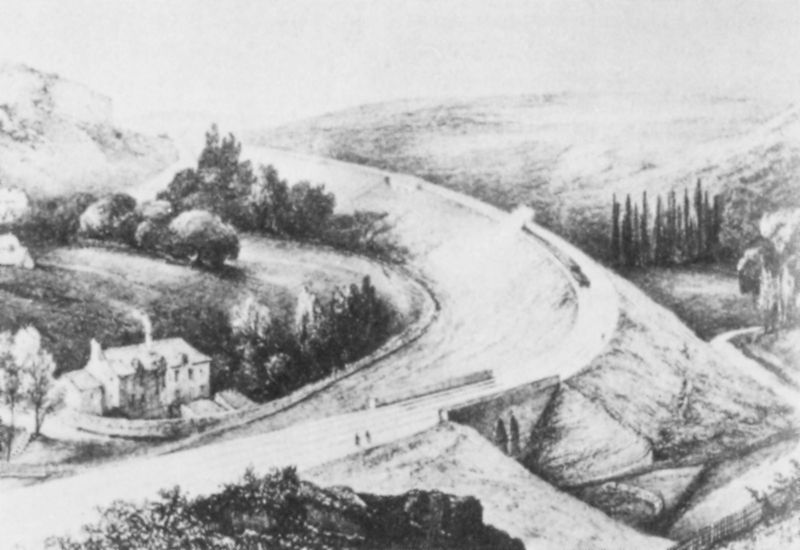
Titel: Eisenbahndamm an der Berlin-Potsdamer Strecke
Schlagwörter: baum, berg, gemälde, himmel, wasser, weiß, bäume, landschaft, menschen, stadt, grau, schwarz, skizze, strasse, zeichnung, gebäude, haus, weg, malerei, bild, feld, felder, hügel, natur, brücke, busch, büsche, gehen, rauch, tal, wald, kamin, schornstein, zypressen, biegung, berge, gebirge, zug, dorf, grafik, fußgänger, vogelperspektive, auto, damm, tannen, foto, fotografie, kohle, druck, schwarzweiss, schweiz, stich, kohlezeichnung, kurve, spaziergänger, pass, unterführung, autobahn, sczhwei